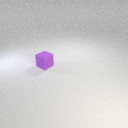
small purple rubber cube